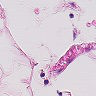
Metastatic tissue present: no